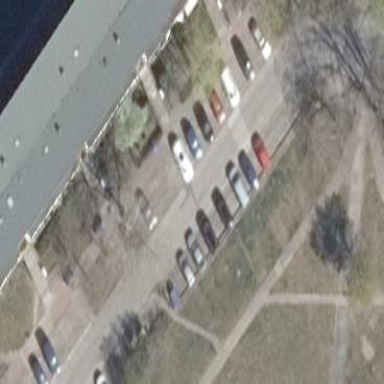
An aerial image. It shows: Street side parking area.